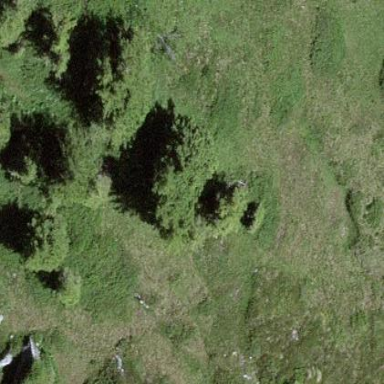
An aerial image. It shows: Patch of scrub vegetation.